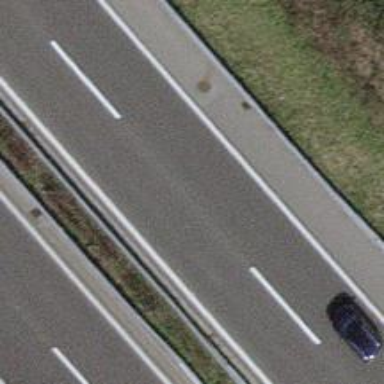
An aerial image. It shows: Asphalt motorway.